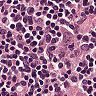
Metastatic tissue present: no